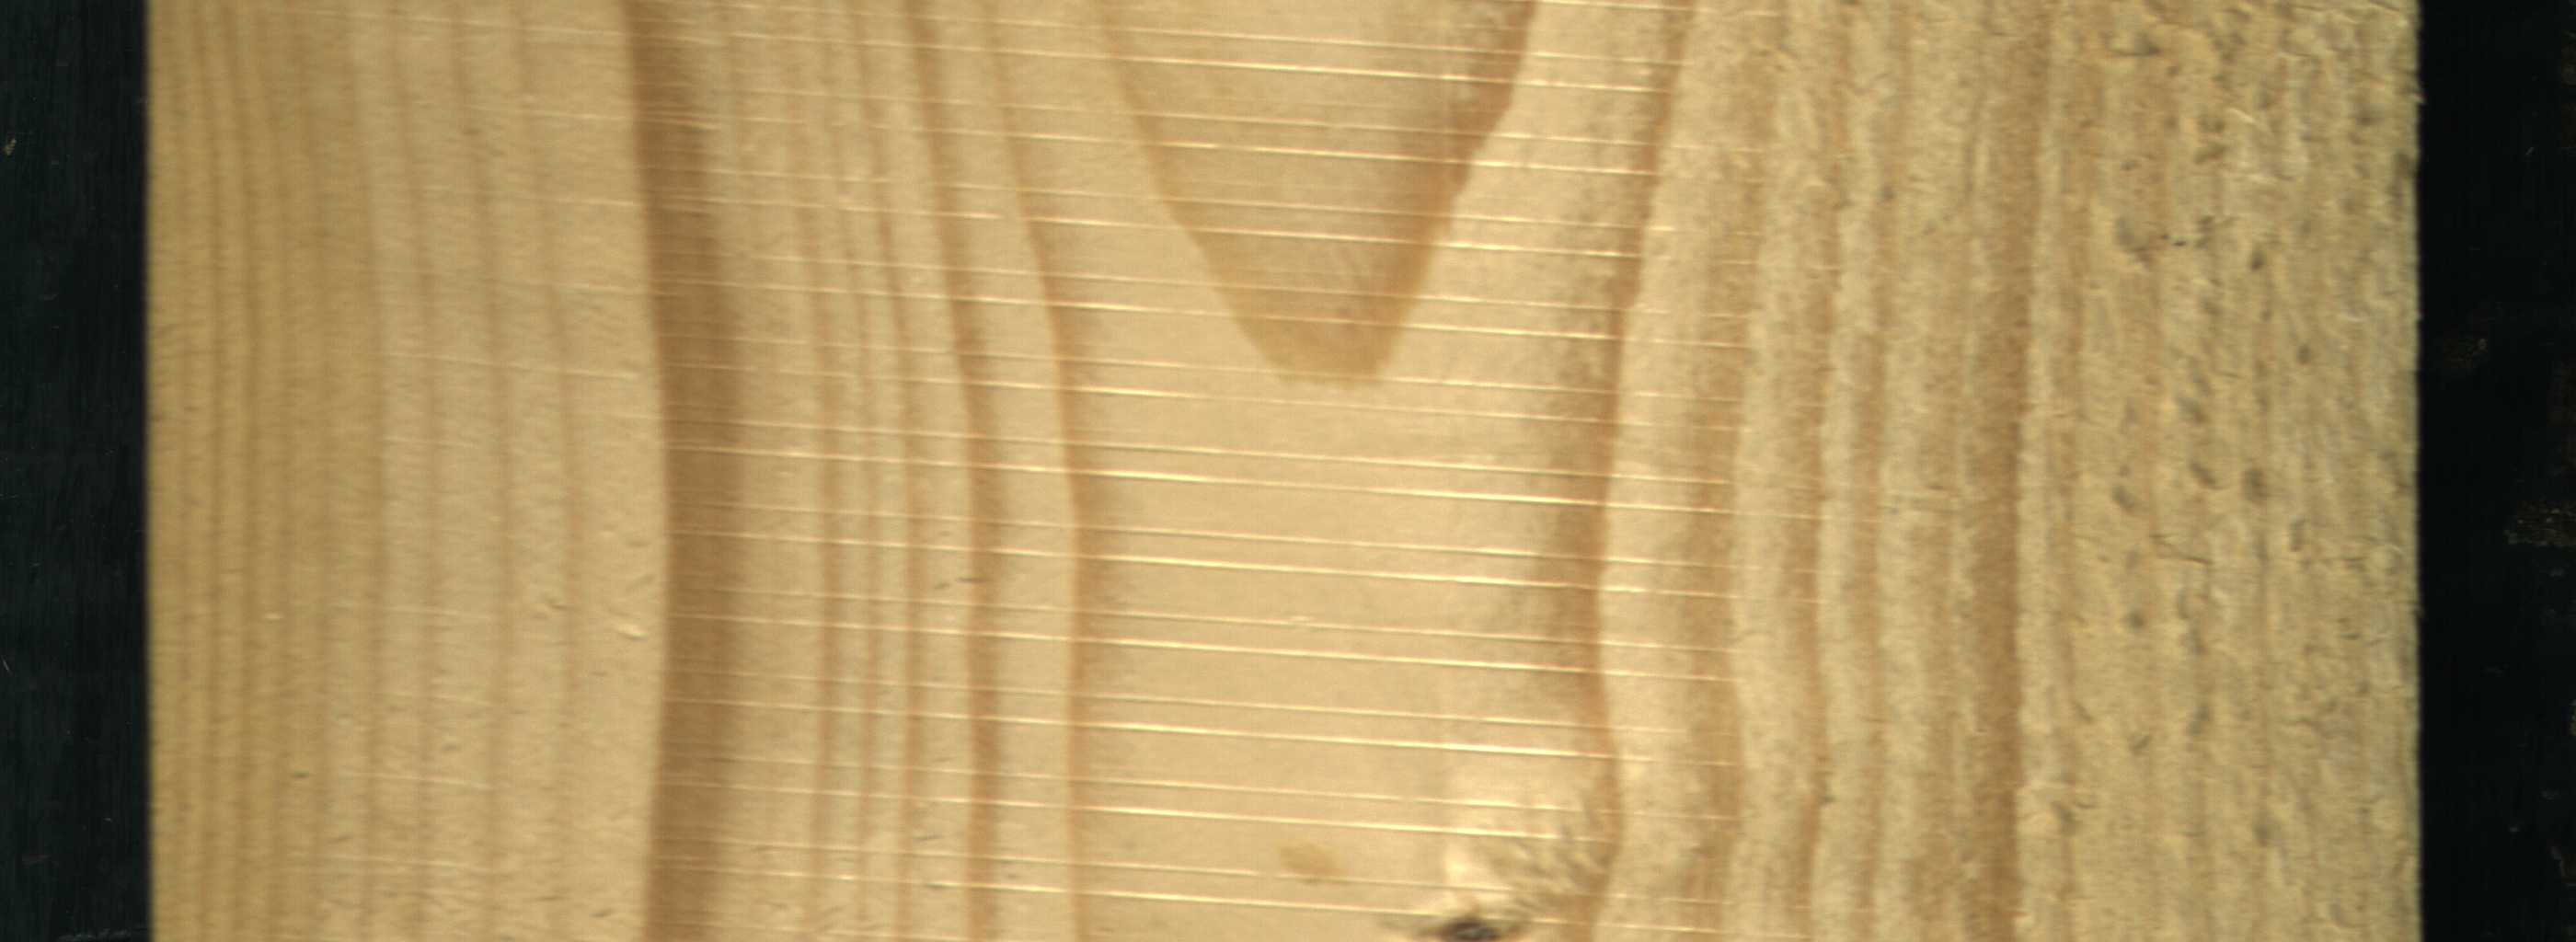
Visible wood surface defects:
Quartzity
Live_Knot